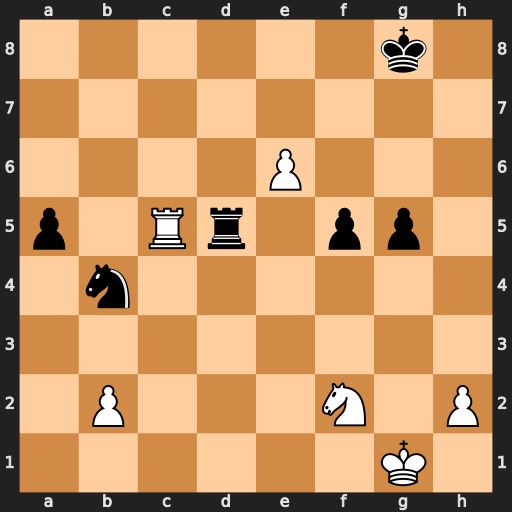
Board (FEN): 6k1/8/4P3/p1Rr1pp1/1n6/8/1P3N1P/6K1
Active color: w
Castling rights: -
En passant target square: -
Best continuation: Rc8+ Kg7 e7